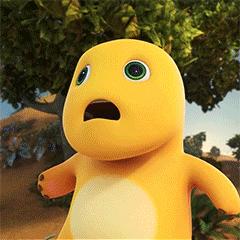
Label: nailong